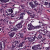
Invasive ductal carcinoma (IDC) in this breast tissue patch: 1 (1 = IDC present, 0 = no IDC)